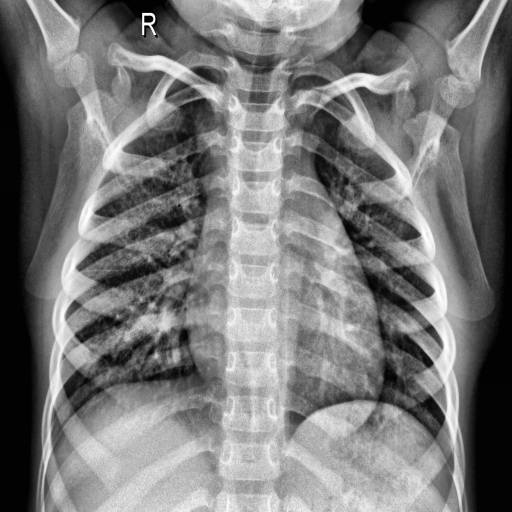
Finding: NORMAL